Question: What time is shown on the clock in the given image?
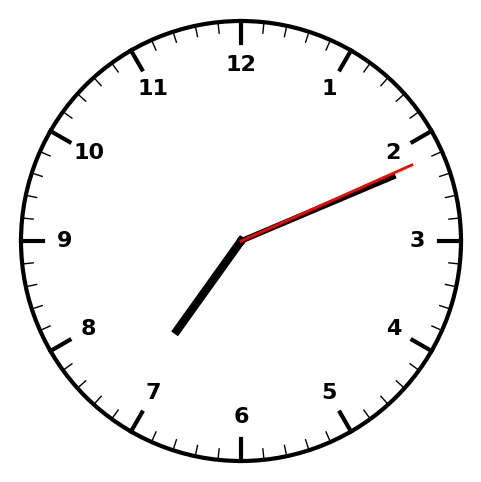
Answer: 07:11:11